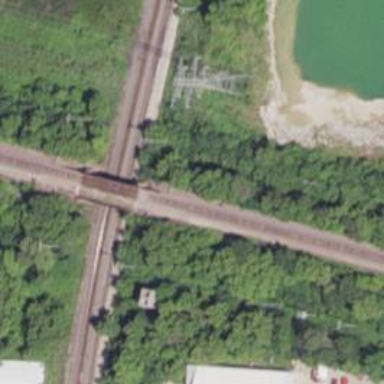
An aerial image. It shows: Abandoned railway bridge.